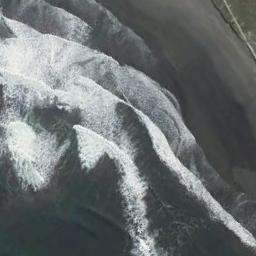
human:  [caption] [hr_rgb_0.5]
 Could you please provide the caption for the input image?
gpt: The beach is lined with deep blue water and waves breaking ashore .

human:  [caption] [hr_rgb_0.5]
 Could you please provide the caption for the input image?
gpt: The heavy waves beat against the beach .

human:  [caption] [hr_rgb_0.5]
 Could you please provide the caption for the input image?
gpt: The beach with brown sand and the color of the seawater is dark blue .

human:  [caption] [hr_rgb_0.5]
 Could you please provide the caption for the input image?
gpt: The sea is blue by the beach .

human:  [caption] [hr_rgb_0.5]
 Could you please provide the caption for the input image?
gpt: The waves are heavy around the beach .